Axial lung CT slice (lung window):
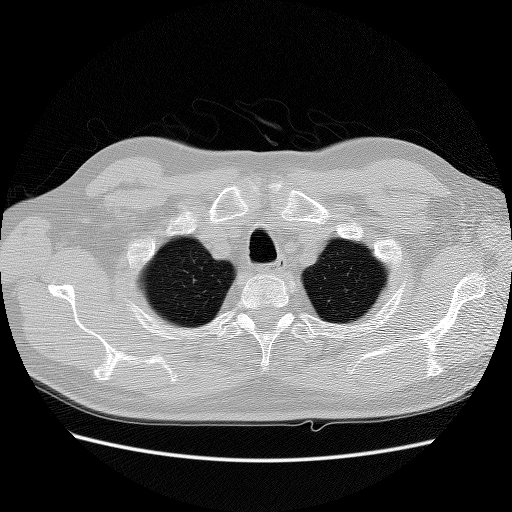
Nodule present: no